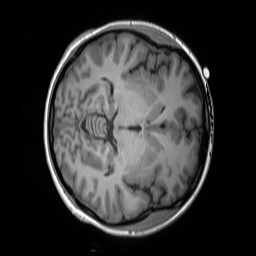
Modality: T1w
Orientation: axial
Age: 24
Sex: female
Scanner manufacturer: siemens
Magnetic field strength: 3 T
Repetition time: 1.55 s
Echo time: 0.00234 s